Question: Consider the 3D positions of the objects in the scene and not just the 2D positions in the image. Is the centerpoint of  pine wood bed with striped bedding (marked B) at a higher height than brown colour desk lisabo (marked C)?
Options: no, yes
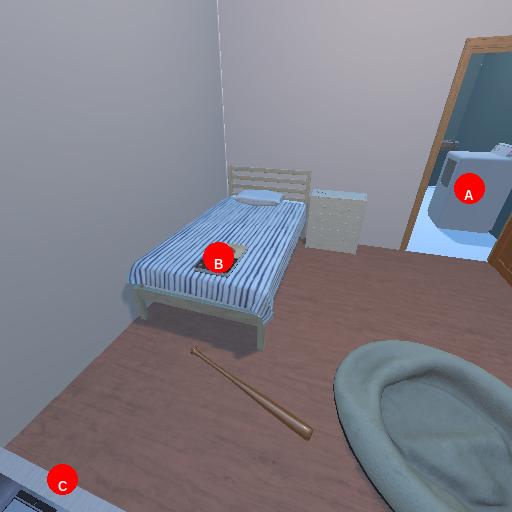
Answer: no